Question: I want to permit access to all of my pages and put authentication each page at a time, but I can't even permit access to all my pages. My SecurityConfig is as below (I got this peace of code at spring.io):
'''
@Configuration
public class SecurityConfig {
@Bean
public SecurityFilterChain filterChain(HttpSecurity http) throws Exception {
http.authorizeHttpRequests((authz) -> authz
.requestMatchers("/*").permitAll()
);
return http.build();
}
@Bean
public PasswordEncoder passwordEncoder() {
return new BCryptPasswordEncoder();
}
}
'''
Once I try to access any endpoint, I get a login screen:

I can't get it to work. Why is it asking authentication to all endpoints of my application? Shouldn't this be enough to permit access to everything?
'''
package com.servicestcg.servicestcg;
import org.springframework.boot.SpringApplication;
import org.springframework.boot.autoconfigure.SpringBootApplication;
import org.springframework.context.annotation.ComponentScan;
import com.servicestcg.servicestcg.controller.CartasController;
@SpringBootApplication
@ComponentScan(basePackageClasses = CartasController.class)
public class ServicesTcgApplication {
public static void main(String[] args) {
SpringApplication.run(ServicesTcgApplication.class, args);
}
}
'''
'''
<?xml version="1.0" encoding="UTF-8"?>
<project xmlns="http://maven.apache.org/POM/4.0.0" xmlns:xsi="http://www.w3.org/2001/XMLSchema-instance" xsi:schemaLocation="http://maven.apache.org/POM/4.0.0 https://maven.apache.org/xsd/maven-4.0.0.xsd">
<modelVersion>4.0.0</modelVersion>
<parent>
<groupId>org.springframework.boot</groupId>
<artifactId>spring-boot-starter-parent</artifactId>
<version>3.0.0</version>
<relativePath /> <!-- lookup parent from repository -->
</parent>
<groupId>com.services-tcg</groupId>
<artifactId>services-tcg</artifactId>
<version>0.0.1-SNAPSHOT</version>
<name>services-tcg</name>
<description>Services for tcg website</description>
<properties>
<java.version>17</java.version>
</properties>
<dependencies>
<dependency>
<groupId>org.springframework.boot</groupId>
<artifactId>spring-boot-starter-data-jdbc</artifactId>
</dependency>
<dependency>
<groupId>org.springframework.boot</groupId>
<artifactId>spring-boot-starter-data-jpa</artifactId>
</dependency>
<dependency>
<groupId>org.springframework.boot</groupId>
<artifactId>spring-boot-starter-jdbc</artifactId>
</dependency>
<dependency>
<groupId>org.springframework.boot</groupId>
<artifactId>spring-boot-starter-web</artifactId>
</dependency>
<dependency>
<groupId>org.springframework.boot</groupId>
<artifactId>spring-boot-starter-security</artifactId>
</dependency>
<dependency>
<groupId>org.springframework.boot</groupId>
<artifactId>spring-boot-starter-actuator</artifactId>
</dependency>
<dependency>
<groupId>org.springframework.boot</groupId>
<artifactId>spring-boot-devtools</artifactId>
<scope>runtime</scope>
<optional>true</optional>
</dependency>
<dependency>
<groupId>org.postgresql</groupId>
<artifactId>postgresql</artifactId>
<scope>runtime</scope>
</dependency>
<dependency>
<groupId>org.springframework.boot</groupId>
<artifactId>spring-boot-starter-test</artifactId>
<scope>test</scope>
</dependency>
</dependencies>
<build>
<plugins>
<plugin>
<groupId>org.springframework.boot</groupId>
<artifactId>spring-boot-maven-plugin</artifactId>
<configuration>
<executable>true</executable>
<fork>true</fork>
<addResources>true</addResources>
</configuration>
</plugin>
</plugins>
</build>
</project>
'''
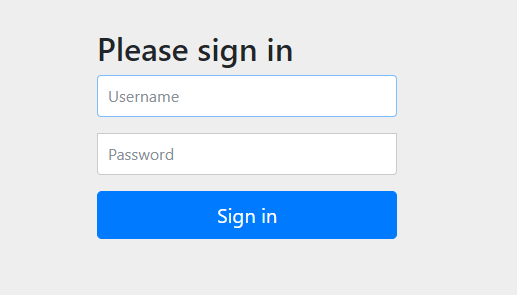
Answer: With Spring Security, the sigle "all" is exprimed with "**".
'''
@Bean
public SecurityFilterChain filterChain(HttpSecurity http) throws Exception {
http.authorizeHttpRequests(authorization -> authorization
.requestMatchers("/**").permitAll()
);
return http.build();
}
'''
You may encounter another problem with
'''
@SpringBootApplication
@ComponentScan(basePackageClasses = CartasController.class)
public class ServicesTcgApplication {
public static void main(String[] args) {
SpringApplication.run(ServicesTcgApplication.class, args);
}
}
'''
Unless you know what you're doing, you should let spring handle the package scanning for you.
'''
@SpringBootApplication
public class ServicesTcgApplication {
public static void main(String[] args) {
SpringApplication.run(ServicesTcgApplication.class, args);
}
}
'''
More information on Spring Security on <URL>